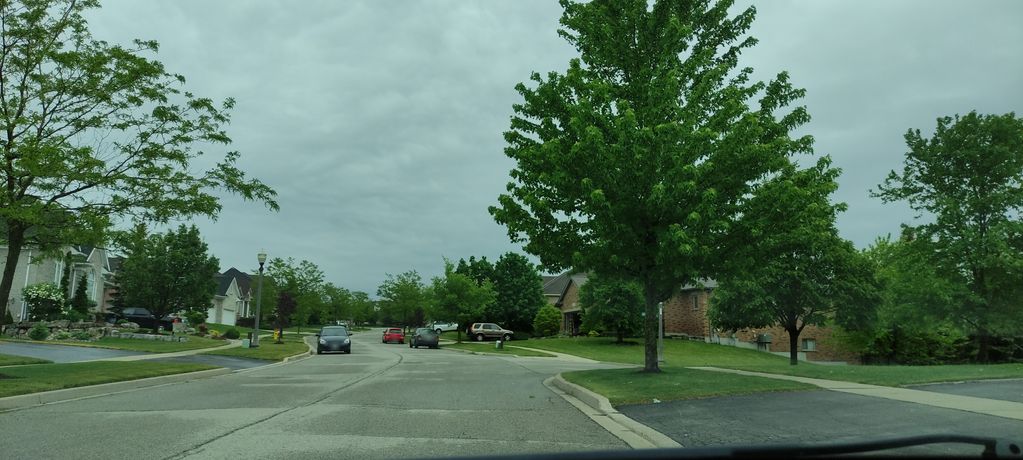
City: kitchener-waterloo